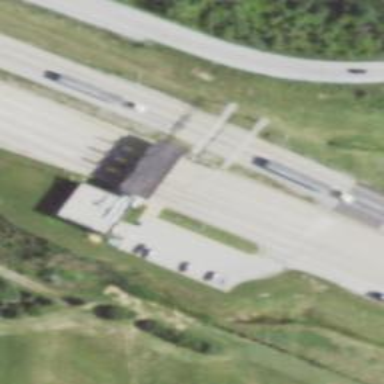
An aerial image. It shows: Toll gantry on the road.